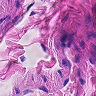
Metastatic tissue present: no